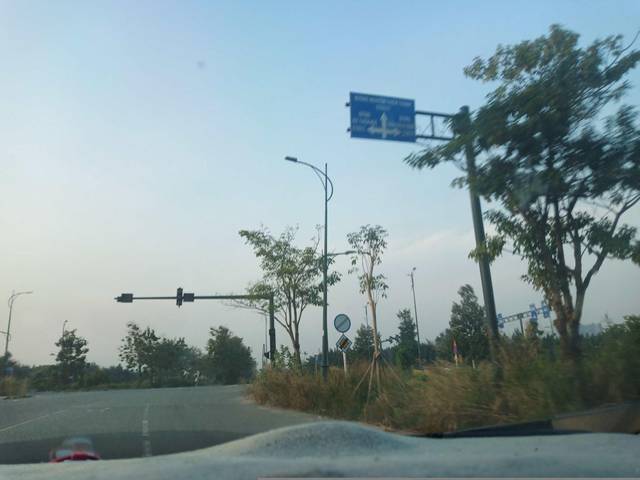
Region: Vietnam
Coordinates: 10.767, 106.718